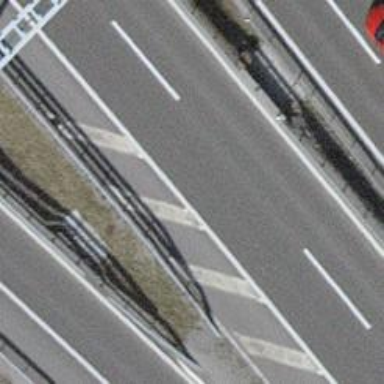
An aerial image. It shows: Asphalt motorway.